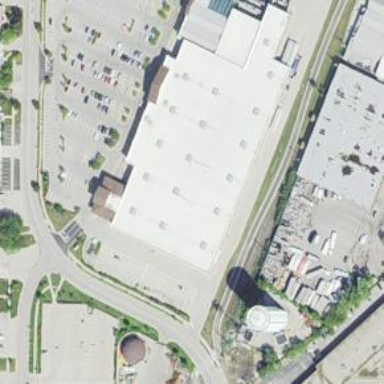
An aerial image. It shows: Retail area.